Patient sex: F
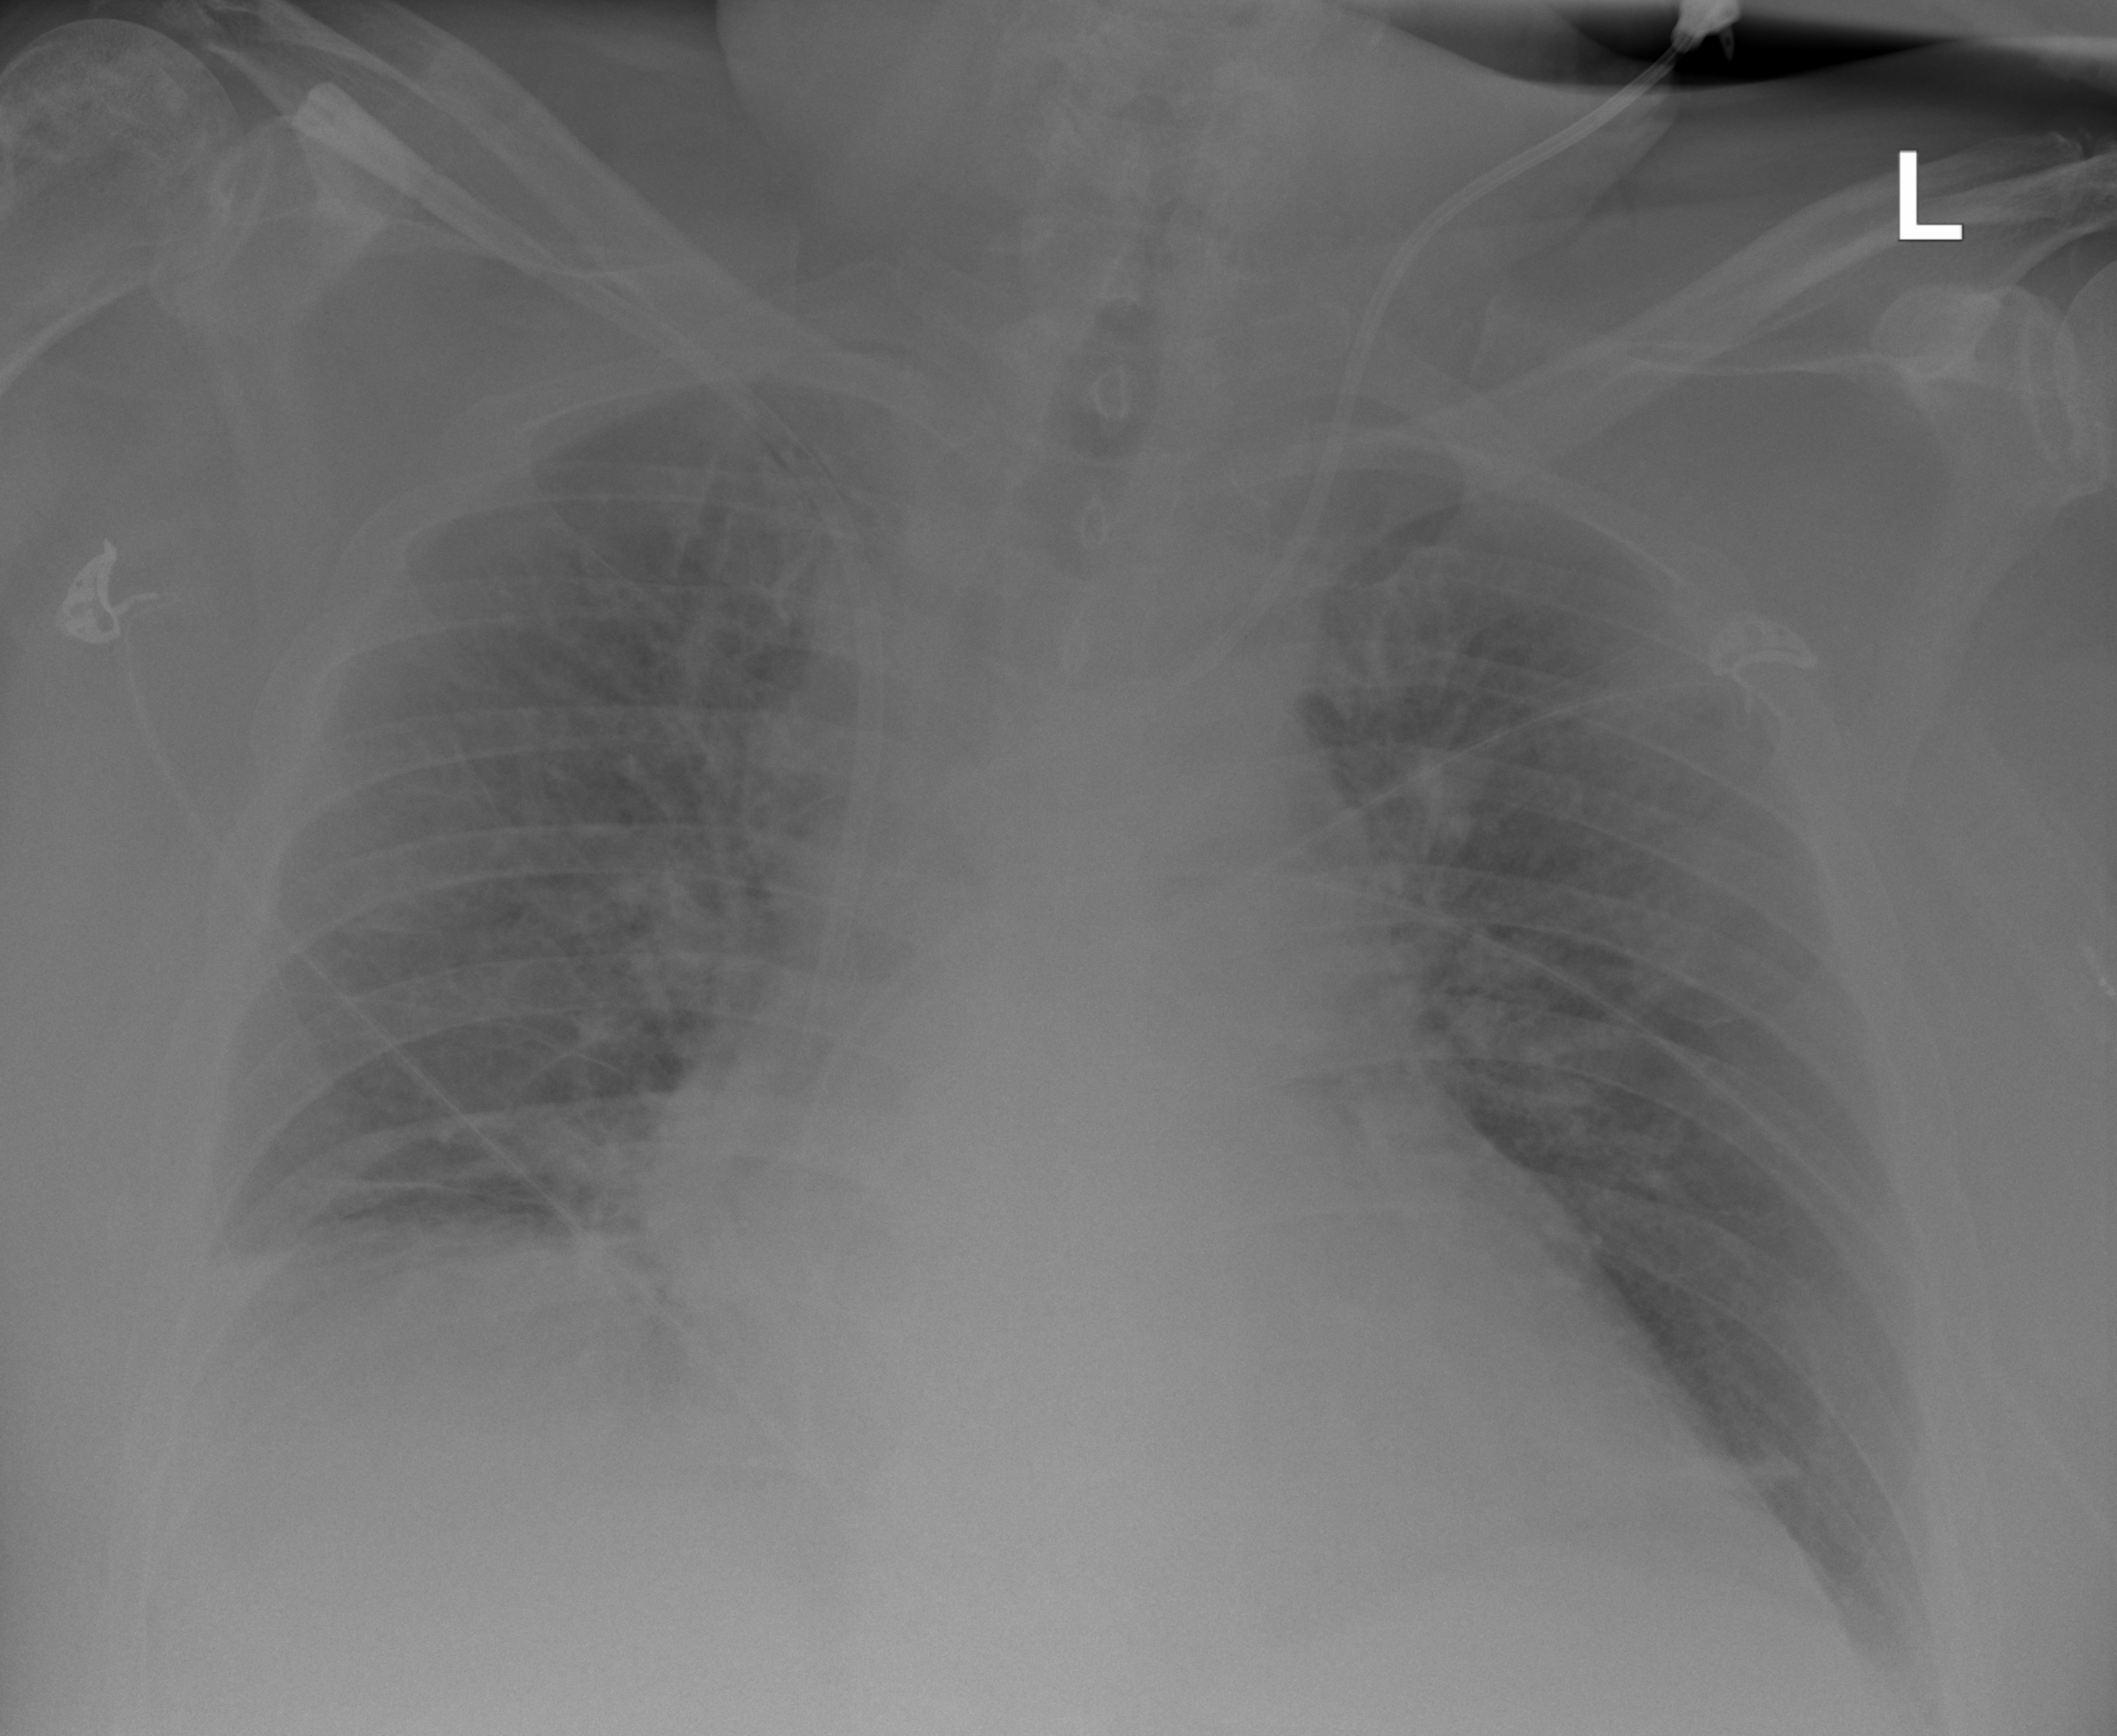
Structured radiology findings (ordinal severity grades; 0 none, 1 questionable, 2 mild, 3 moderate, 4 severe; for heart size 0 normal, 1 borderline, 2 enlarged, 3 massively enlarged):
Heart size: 2
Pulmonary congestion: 2
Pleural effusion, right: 2
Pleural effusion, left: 2
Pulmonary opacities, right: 1
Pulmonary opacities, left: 1
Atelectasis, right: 2
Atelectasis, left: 2